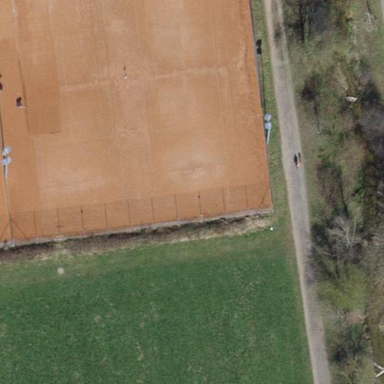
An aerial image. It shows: Tennis court on pitch.